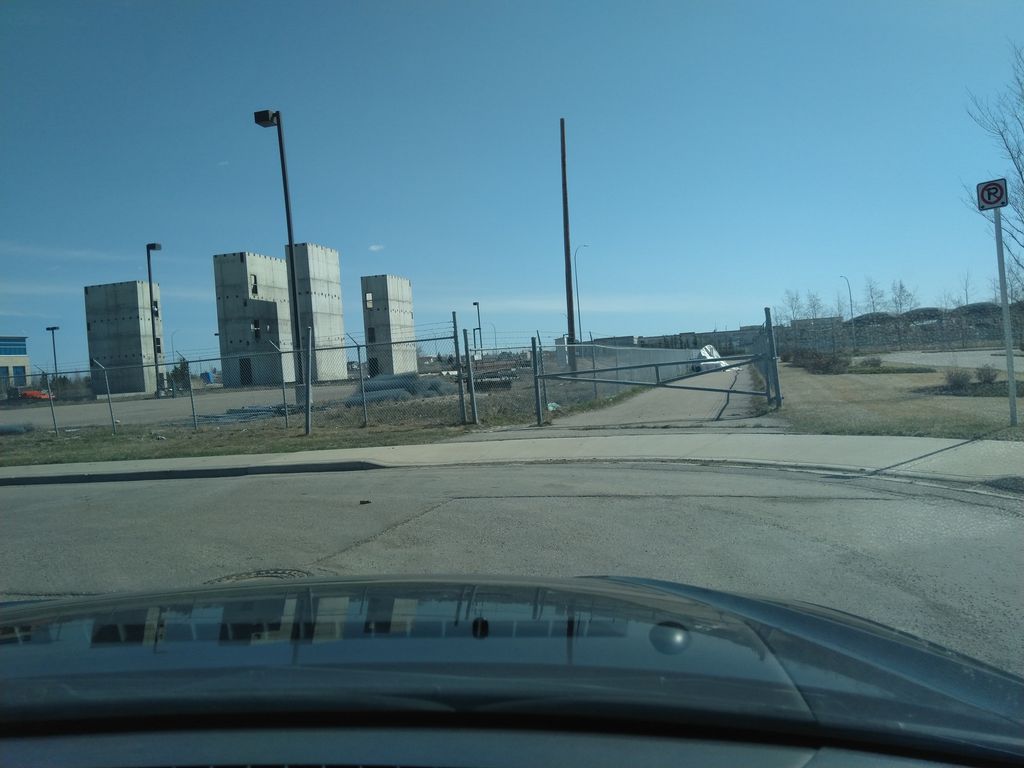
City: calgary